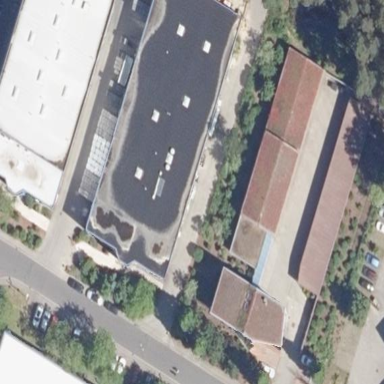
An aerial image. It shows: Commercial building.